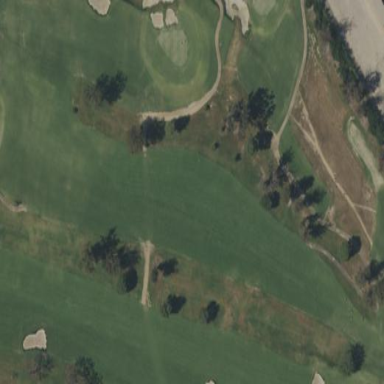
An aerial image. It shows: Golf fairway in the image.